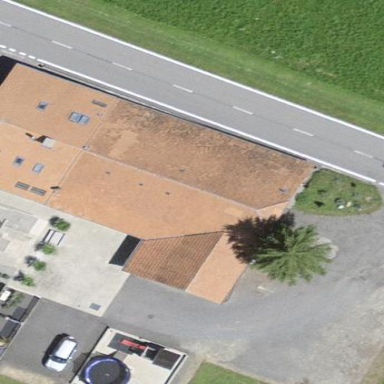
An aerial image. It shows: Farm building.